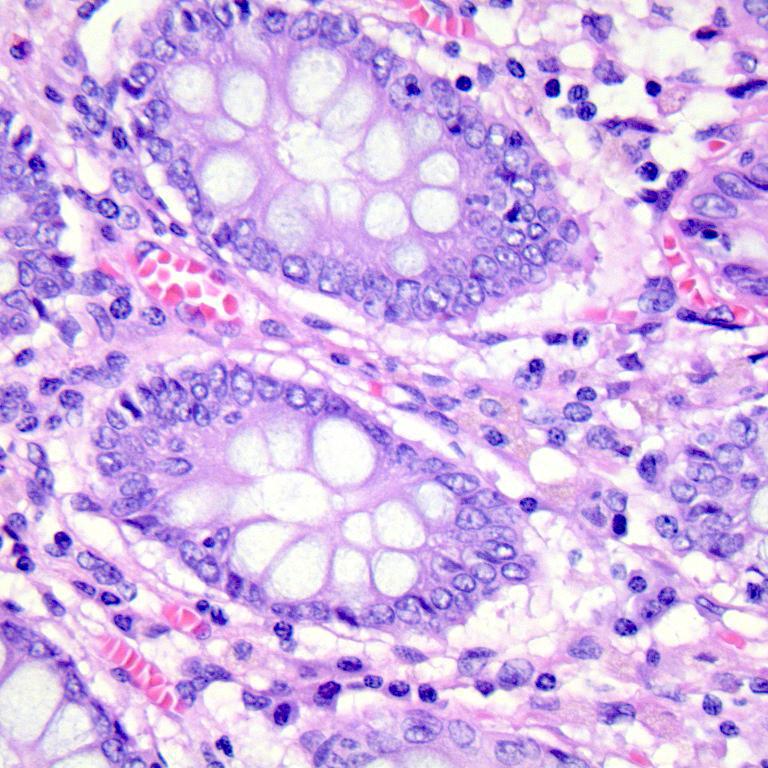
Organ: colon
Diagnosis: benign